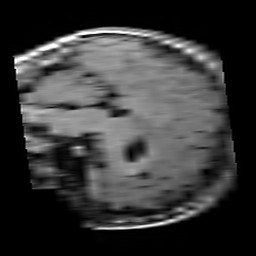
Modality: T1w
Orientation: sagittal
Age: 20
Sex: female
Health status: healthy
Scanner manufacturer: siemens
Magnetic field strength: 3 T
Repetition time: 4.1 s
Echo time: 0.0085 s